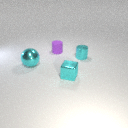
small cyan metal cylinder behind small cyan metal cube